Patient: sex F, age 29
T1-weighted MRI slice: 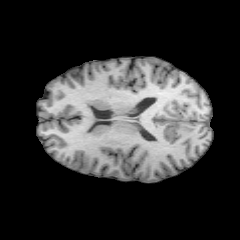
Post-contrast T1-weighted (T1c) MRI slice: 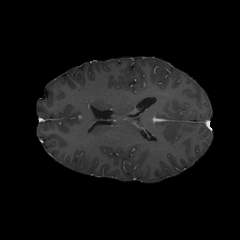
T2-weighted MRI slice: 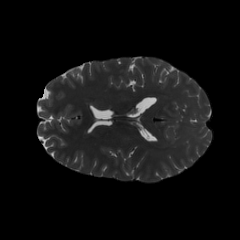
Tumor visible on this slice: no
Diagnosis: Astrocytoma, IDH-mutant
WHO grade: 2